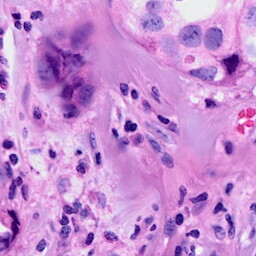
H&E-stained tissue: Breast